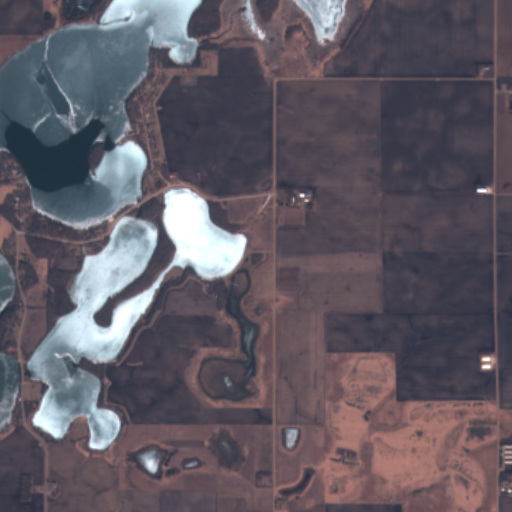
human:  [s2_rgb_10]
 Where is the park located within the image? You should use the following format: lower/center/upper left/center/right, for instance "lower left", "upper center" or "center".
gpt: The park is located in the left of the image.
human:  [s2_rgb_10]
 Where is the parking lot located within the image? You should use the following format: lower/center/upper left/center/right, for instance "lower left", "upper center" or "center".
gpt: The parking lot is located in the center left of the image.
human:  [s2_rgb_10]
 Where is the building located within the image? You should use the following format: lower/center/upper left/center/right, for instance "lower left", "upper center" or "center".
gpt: The building is located in the center left of the image.
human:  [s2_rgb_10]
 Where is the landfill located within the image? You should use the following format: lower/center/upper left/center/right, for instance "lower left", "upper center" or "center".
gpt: There is no landfill in the image.